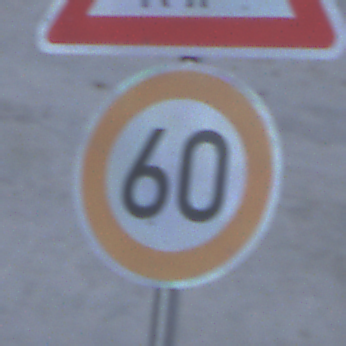
Verkehrszeichen: Geschwindigkeit60
Zusatzzeichen oben: ViehtriebLinks
Umgebung: Outdoor, Urban
Tageszeit: SunriseSunset
Wetter: Clear
Licht: Natural
Jahreszeit: NotSpecified
Kontrast: MediumContrast